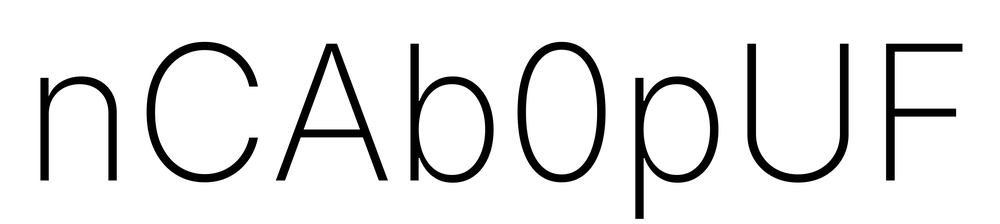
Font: Inter_ExtraLight